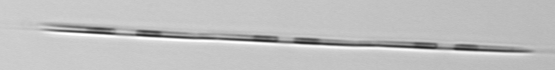
Label: Pseudo-nitzschia